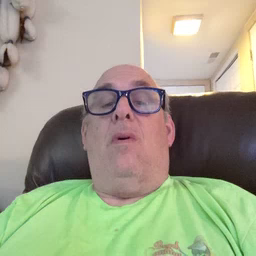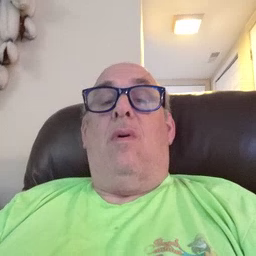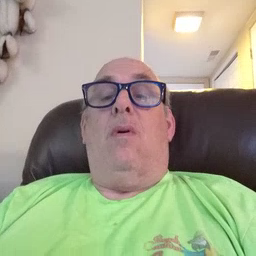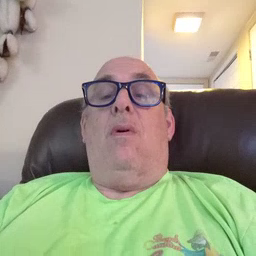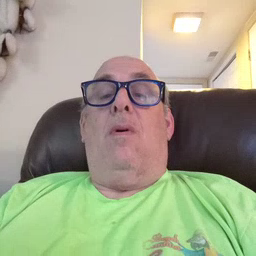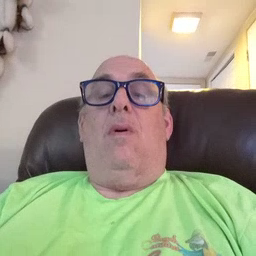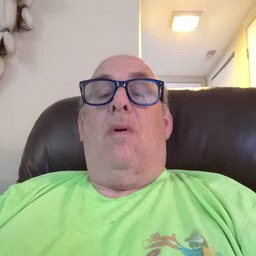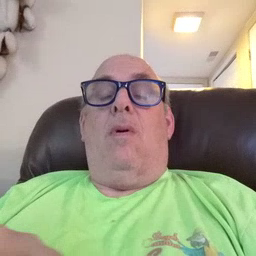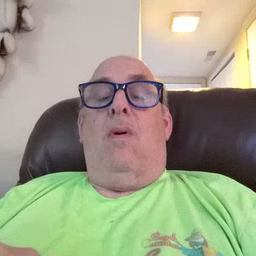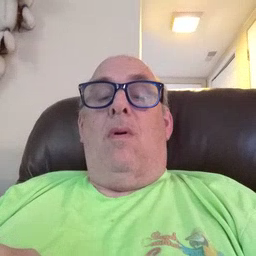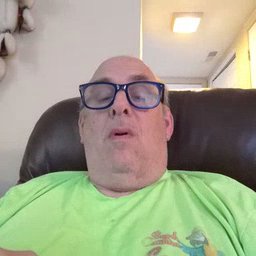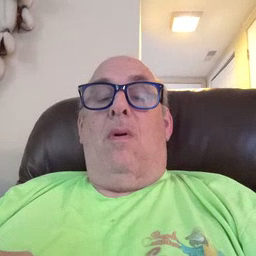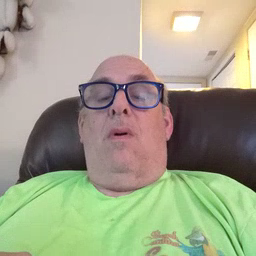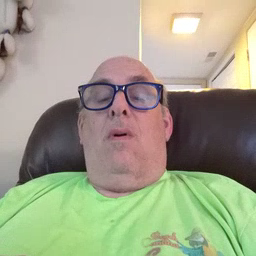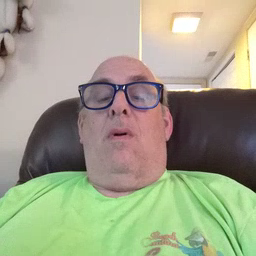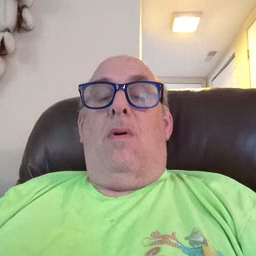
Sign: mitten